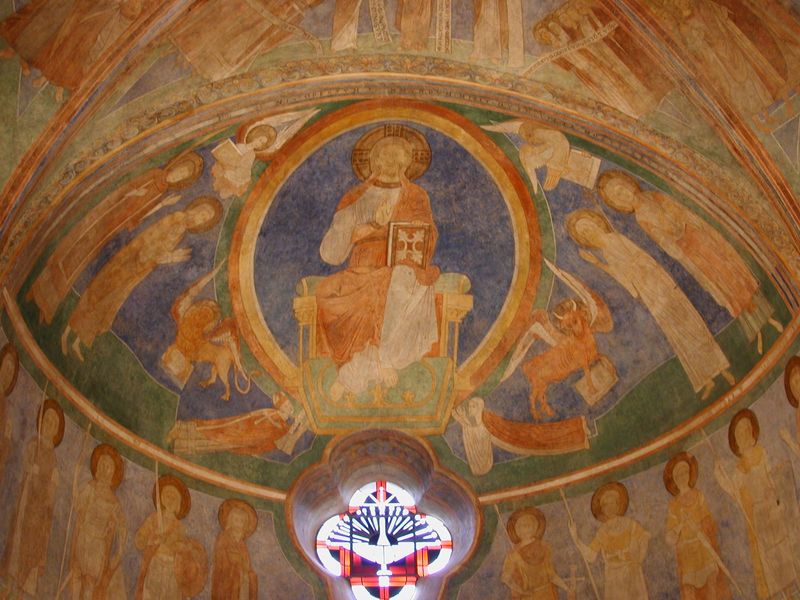
Titel: Wand- und Gewölbemalerei in der Doppelkapelle von Schwarzrheindorf
Standort: Bonn, Schwarzrheindorf, Doppelkapelle St. Klemens und Maria (EU - D - NRW)
Schlagwörter: blau, flügel, weiß, gelb, grün, menschen, sitzen, fenster, licht, orange, stuhl, gebäude, rot, bibel, kirche, gold, decke, kreis, oval, rund, engel, kuppel, thron, wandmalerei, buch, kreuz, strahlen, heiligenschein, nimbus, christus, jesus, segen, segnen, lanzen, löwe, heilige, deckengemälde, fresko, anbeten, jünger, stier, fresco, deckenmalerei, kirchenfenster, vierpaß, kuppek, ikonen, mandorla, biebel, freske, apostel, thronend, evangelisten, majestas domini, deckenfresco, naturtöne, johannes engel